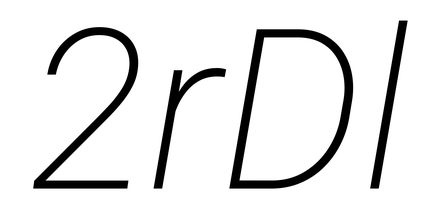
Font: Roboto-Italic_ExtraLight_Italic